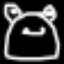
Label: frog